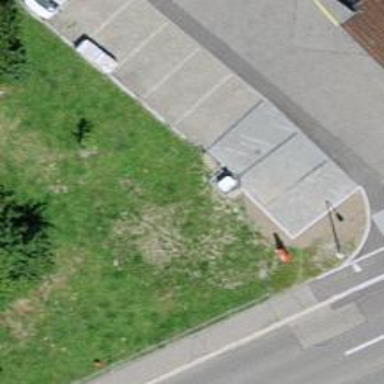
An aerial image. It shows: Charging station.